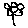
Label: flower